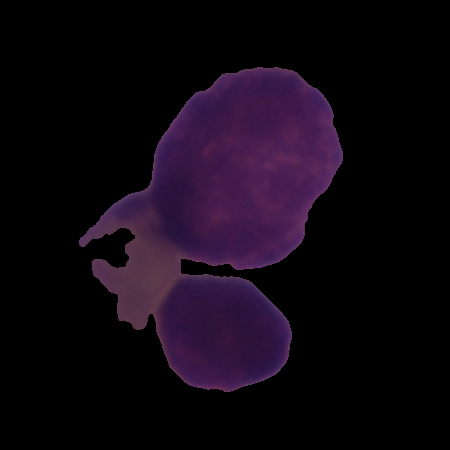
Label: healthy